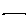
Label: line